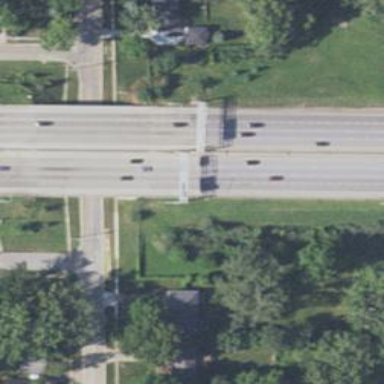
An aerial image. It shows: Bridge over motorway.